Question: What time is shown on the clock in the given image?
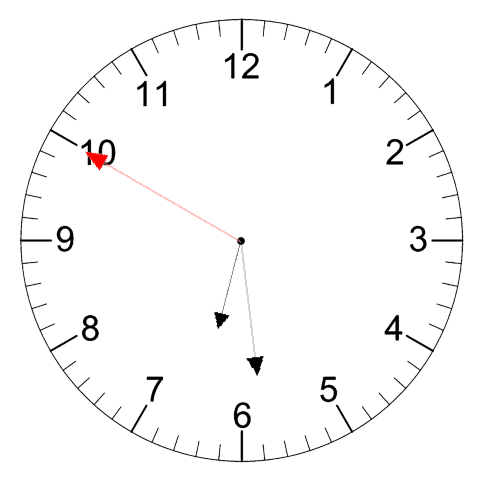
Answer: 06:28:50